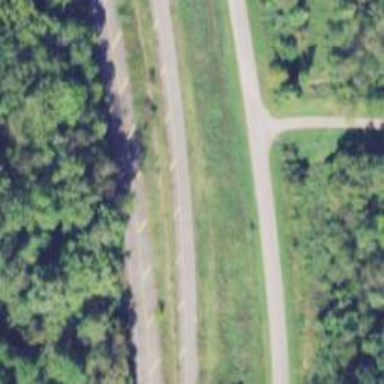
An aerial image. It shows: Unclassified road.